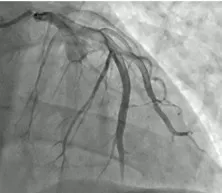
Angiographic image of this patient. (A) (AP + CRA30 ) the left anterior descending branch.
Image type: radiology (x_ray)